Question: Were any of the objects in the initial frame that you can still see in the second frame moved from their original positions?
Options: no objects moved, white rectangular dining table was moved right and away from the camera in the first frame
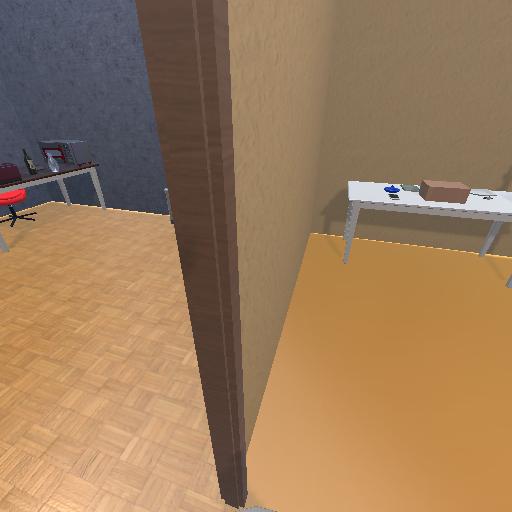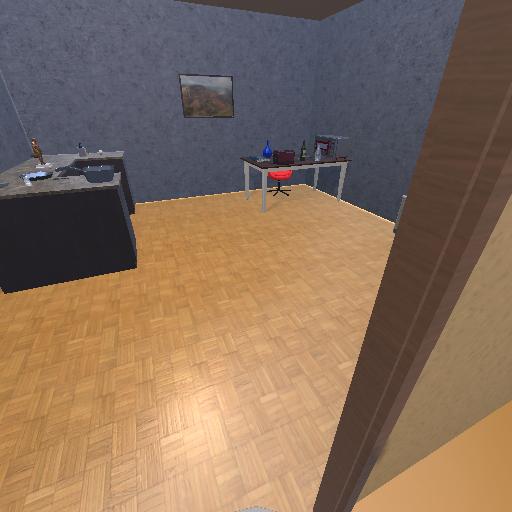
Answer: no objects moved